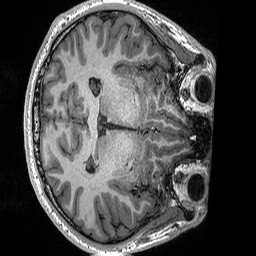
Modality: T1w
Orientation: axial
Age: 19
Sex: male